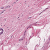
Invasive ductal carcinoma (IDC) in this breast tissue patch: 0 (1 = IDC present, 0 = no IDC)